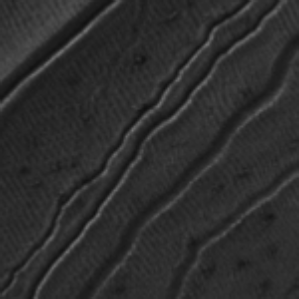
Label: frost